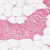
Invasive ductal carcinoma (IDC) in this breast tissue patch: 0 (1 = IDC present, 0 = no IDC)